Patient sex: F
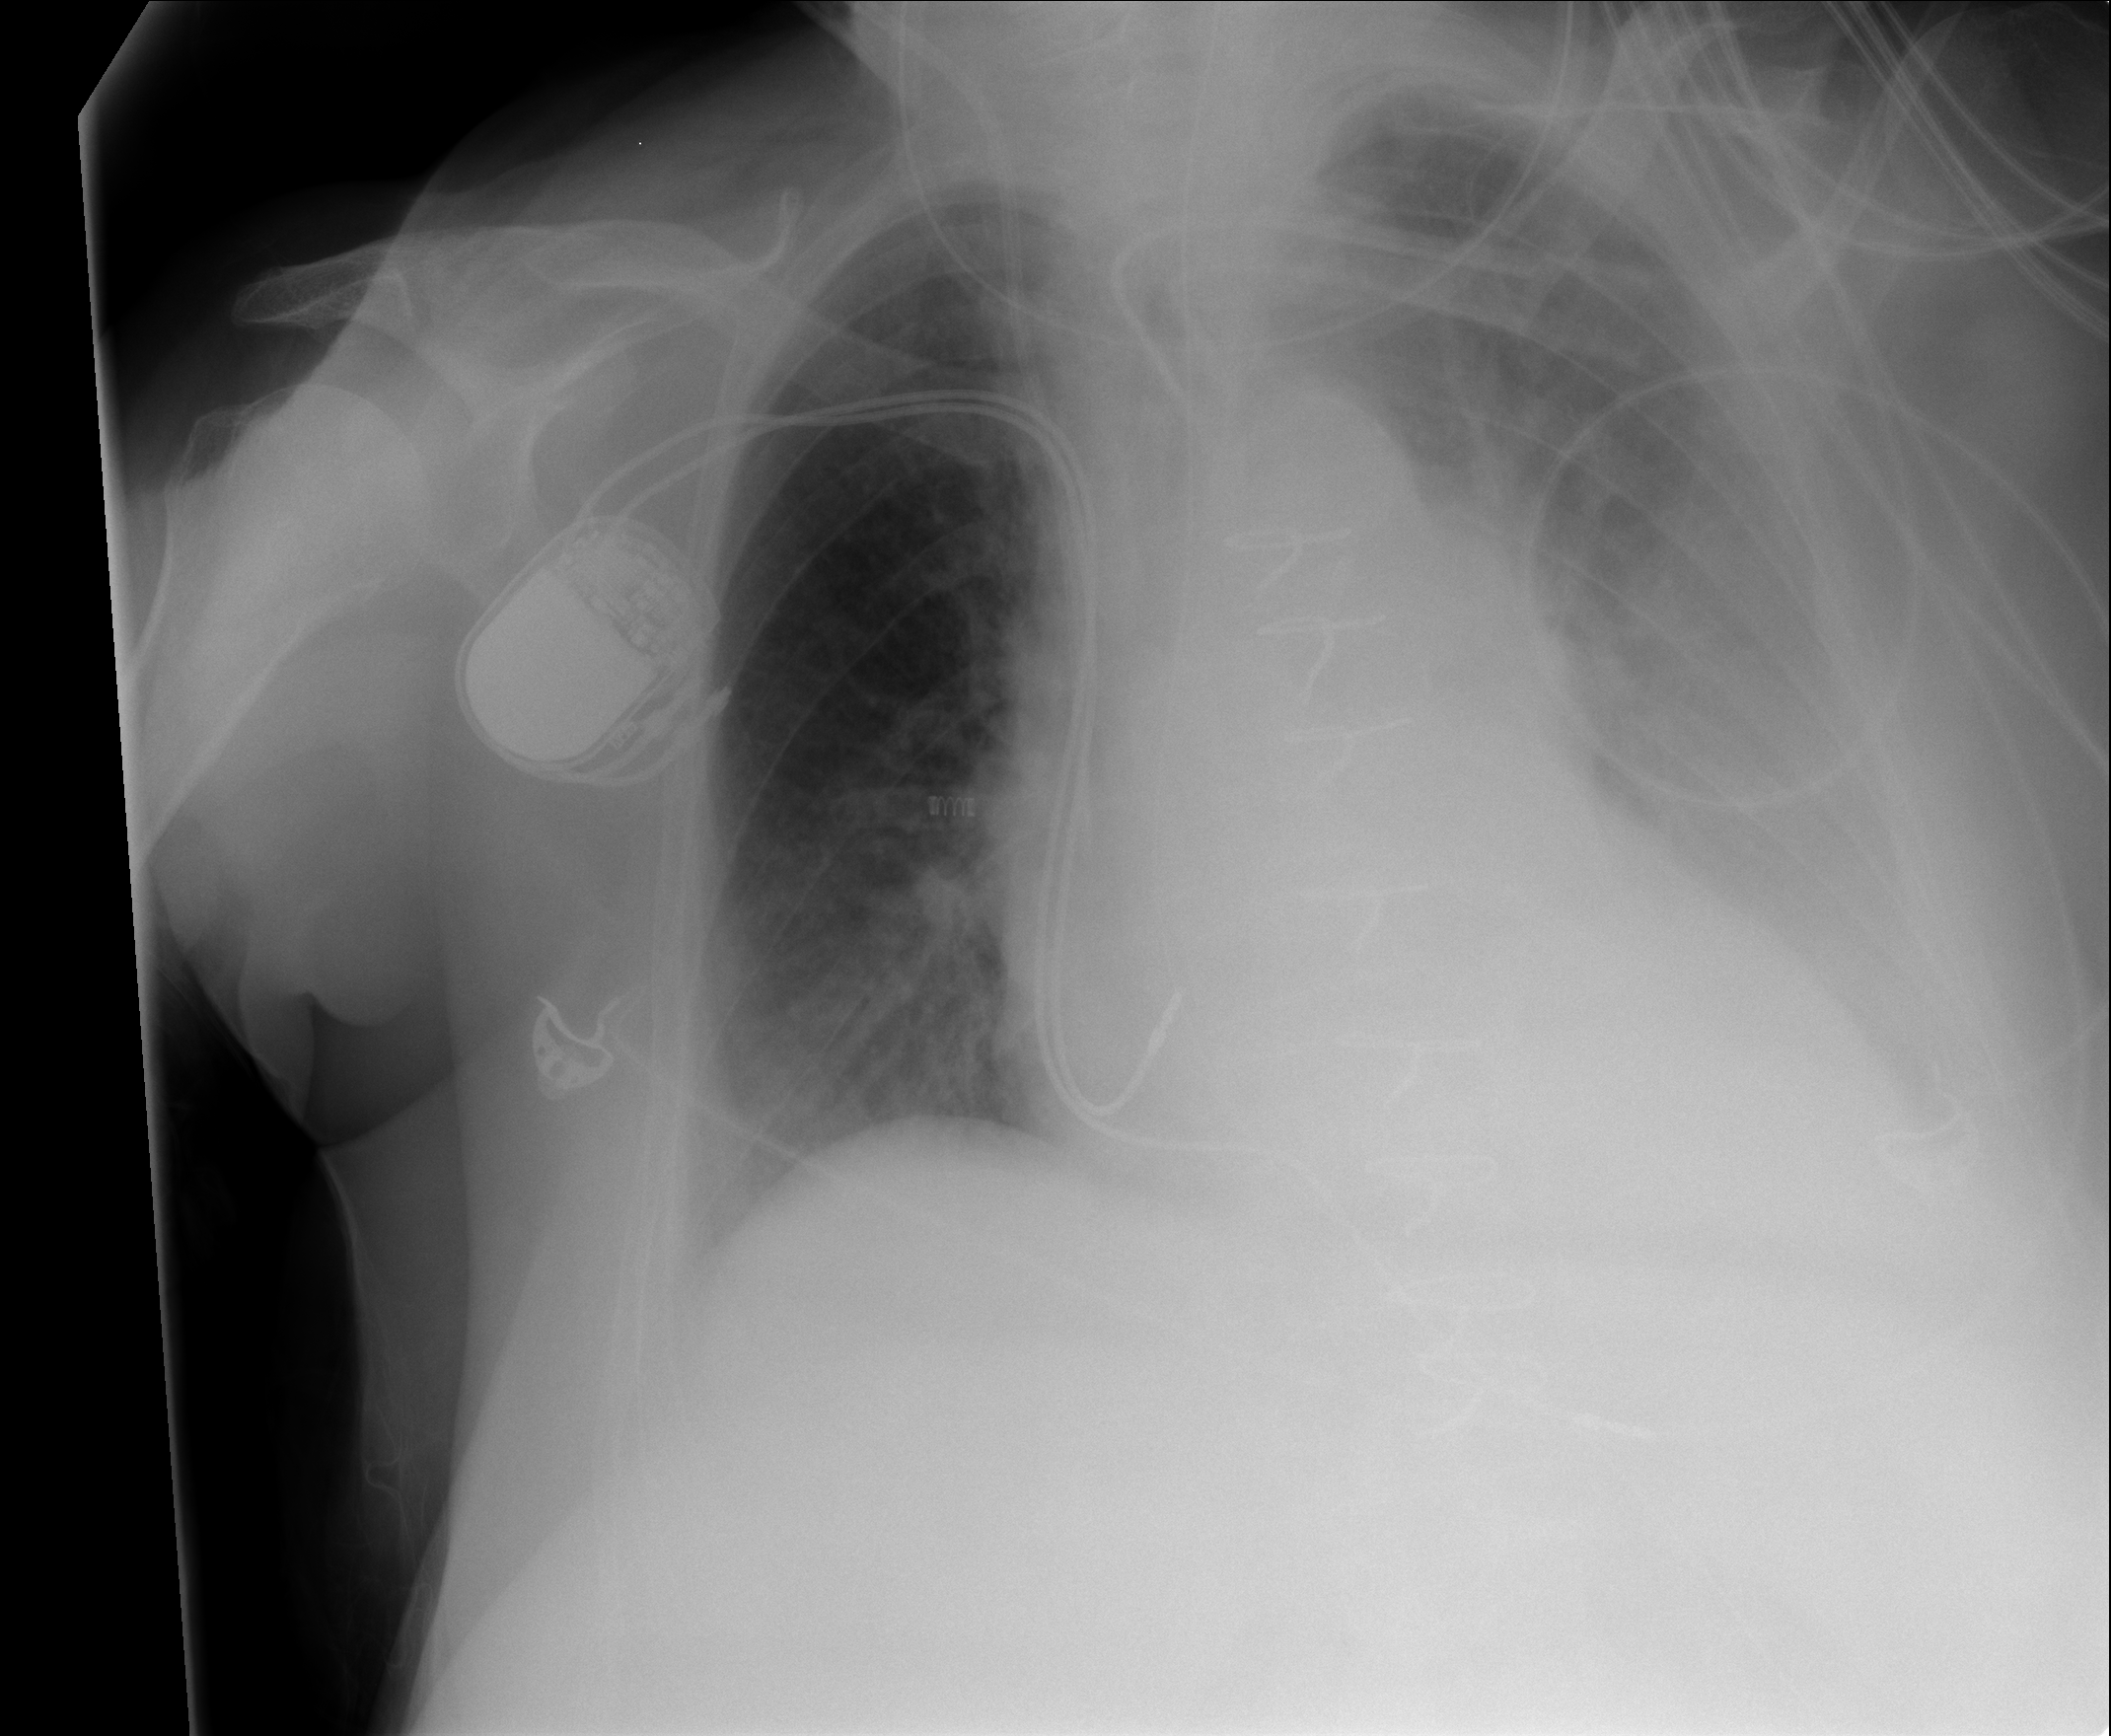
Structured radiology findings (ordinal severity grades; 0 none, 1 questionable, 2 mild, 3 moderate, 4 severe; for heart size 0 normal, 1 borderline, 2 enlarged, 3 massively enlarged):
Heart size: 2
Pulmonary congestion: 2
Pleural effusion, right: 1
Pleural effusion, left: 2
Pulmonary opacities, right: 1
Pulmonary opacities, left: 0
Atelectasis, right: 2
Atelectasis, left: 3